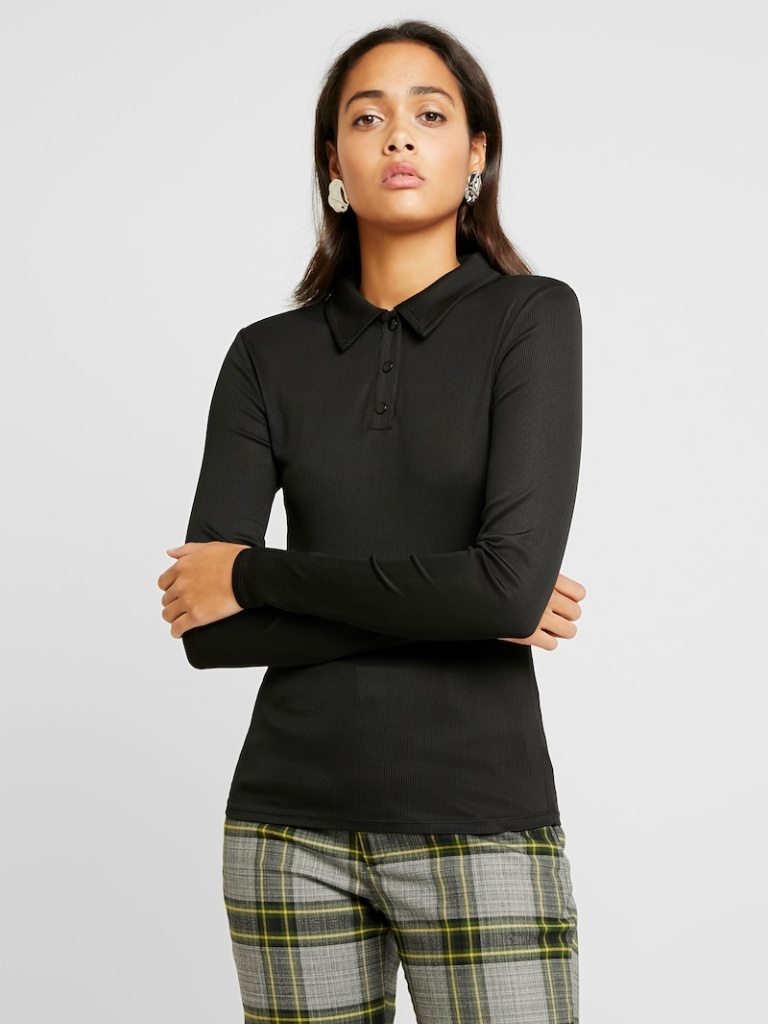
knit tight a long-sleeved with the sleeves down hip length Untucked collared polo